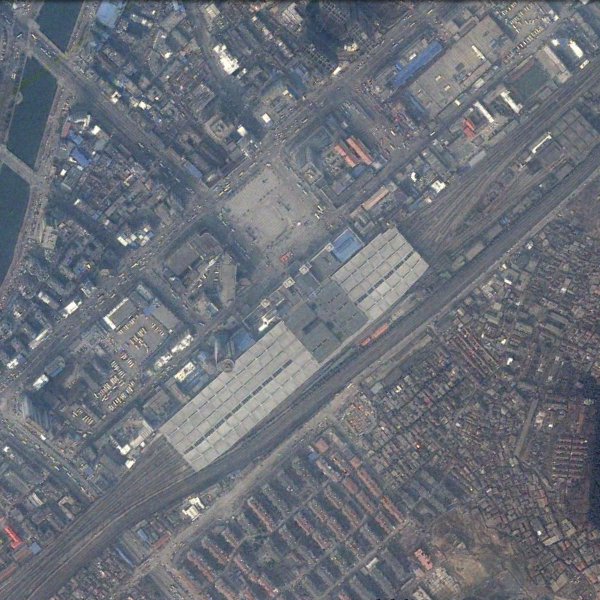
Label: RailwayStation